Question: I recently root my htc explorer having OS version 2.3.3, after root i installed OS version 4.4.2. After doing this i am unable to use USB debugging because the Target is set to UNKNOWN. I have tried many tricks but nothing works.

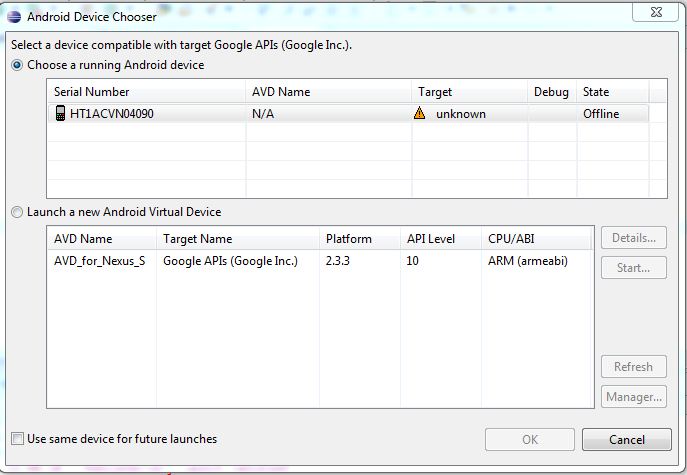
Answer: From here :<URL>
1) Try changing the ADB connection timeout. I think it defaults that to 5000ms and I changed mine to 10000ms to get rid of that problem.
If you are in Eclipse, you can do this by going through
Window-> Preferences -> Android -> DDMS -> ADB Connection Timeout (ms)
2)Try to unplug and then again plug the cable. It seems that sometimes eclipse do loose the connection with Device. Sometime you might need to plug in other USB port.
3) You might need to kill adb process and restart it.
adb kill-server and then adb start-server
Check out <URL> as well.